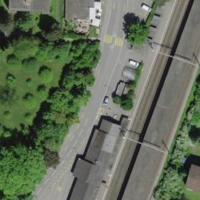
EUNIS habitat code: 57
Species observed at this site:
Corvus corone
Cyanistes caeruleus
Anas crecca
Alcedo atthis
Anas platyrhynchos
Sturnus vulgaris
Troglodytes troglodytes
Streptopelia decaocto
Fringilla coelebs
Passer domesticus
Aegithalos caudatus
Buteo buteo
Aegopodium podagraria
Passer montanus
Columba palumbus
Carduelis carduelis
Turdus merula
Phalacrocorax carbo
Mareca strepera
Parus major
Hirundo rustica
Milvus milvus
Turdus pilaris
Pica pica
Ciconia ciconia